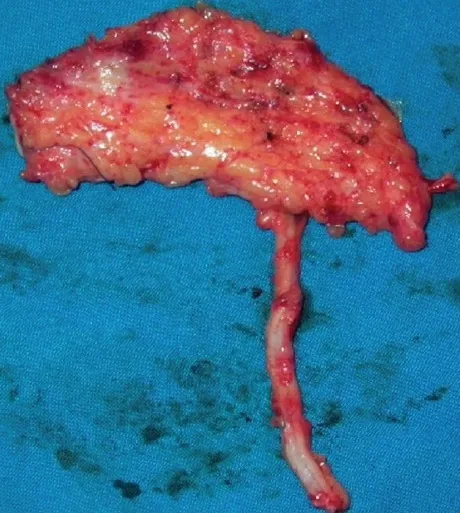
Adiposo-fascial flap with the pedicle.
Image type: medical_photograph (other_medical_photograph)